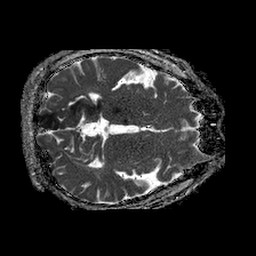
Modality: ADC
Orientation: axial
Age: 48
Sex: male
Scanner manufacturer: philips
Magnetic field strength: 1.5 T
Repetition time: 4.6 s
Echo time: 0.08631 s